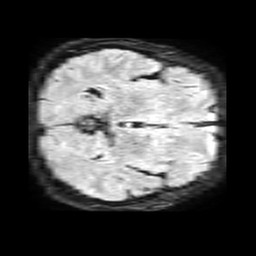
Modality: FLAIR
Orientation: axial
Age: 44
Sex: female
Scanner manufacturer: philips
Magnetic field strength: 1.5 T
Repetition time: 6 s
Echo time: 0.1029 s